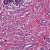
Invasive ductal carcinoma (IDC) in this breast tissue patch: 1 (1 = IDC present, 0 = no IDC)